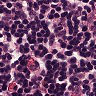
Metastatic tissue present: no